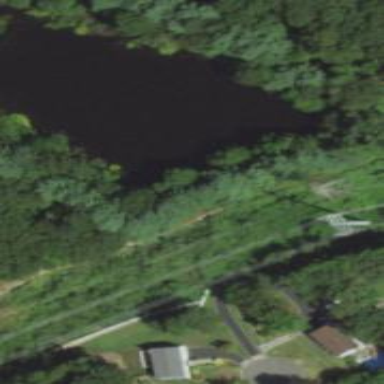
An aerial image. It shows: Pond with natural water.